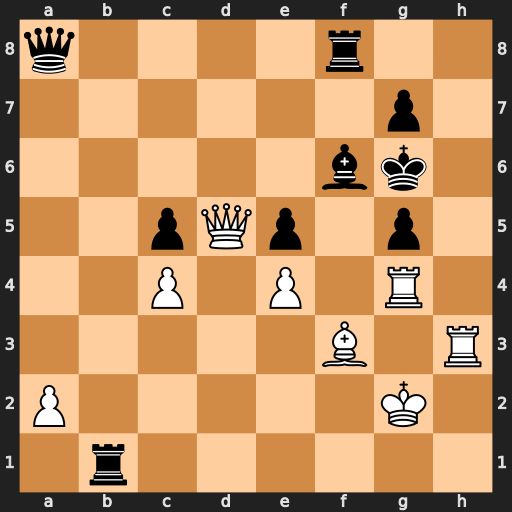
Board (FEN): q4r2/6p1/5bk1/2pQp1p1/2P1P1R1/5B1R/P5K1/1r6
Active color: w
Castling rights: -
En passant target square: -
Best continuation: Rxg5+ Bxg5 Bh5+ Kh7 Be8+ Bh6 Qxa8